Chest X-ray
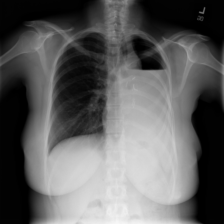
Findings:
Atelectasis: negative
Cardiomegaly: negative
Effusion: negative
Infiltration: negative
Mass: negative
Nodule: negative
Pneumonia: negative
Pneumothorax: negative
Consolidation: negative
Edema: negative
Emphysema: negative
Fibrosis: negative
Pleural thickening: negative
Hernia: negative